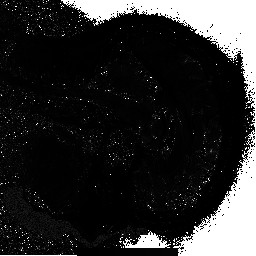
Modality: T2starmap
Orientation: sagittal
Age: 54
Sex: male
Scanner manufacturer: siemens
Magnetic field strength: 3 T
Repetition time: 0.043 s
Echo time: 0.00184 s